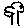
Label: tree